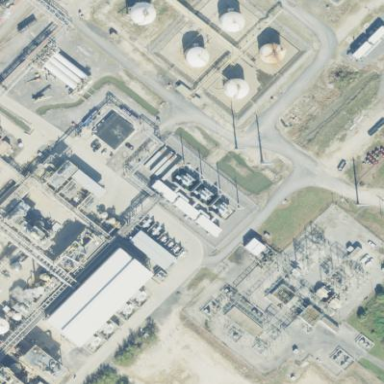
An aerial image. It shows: Industrial substation surrounded by fence.